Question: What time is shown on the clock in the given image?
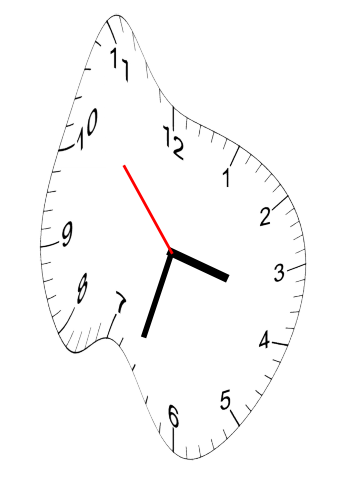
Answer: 03:32:53